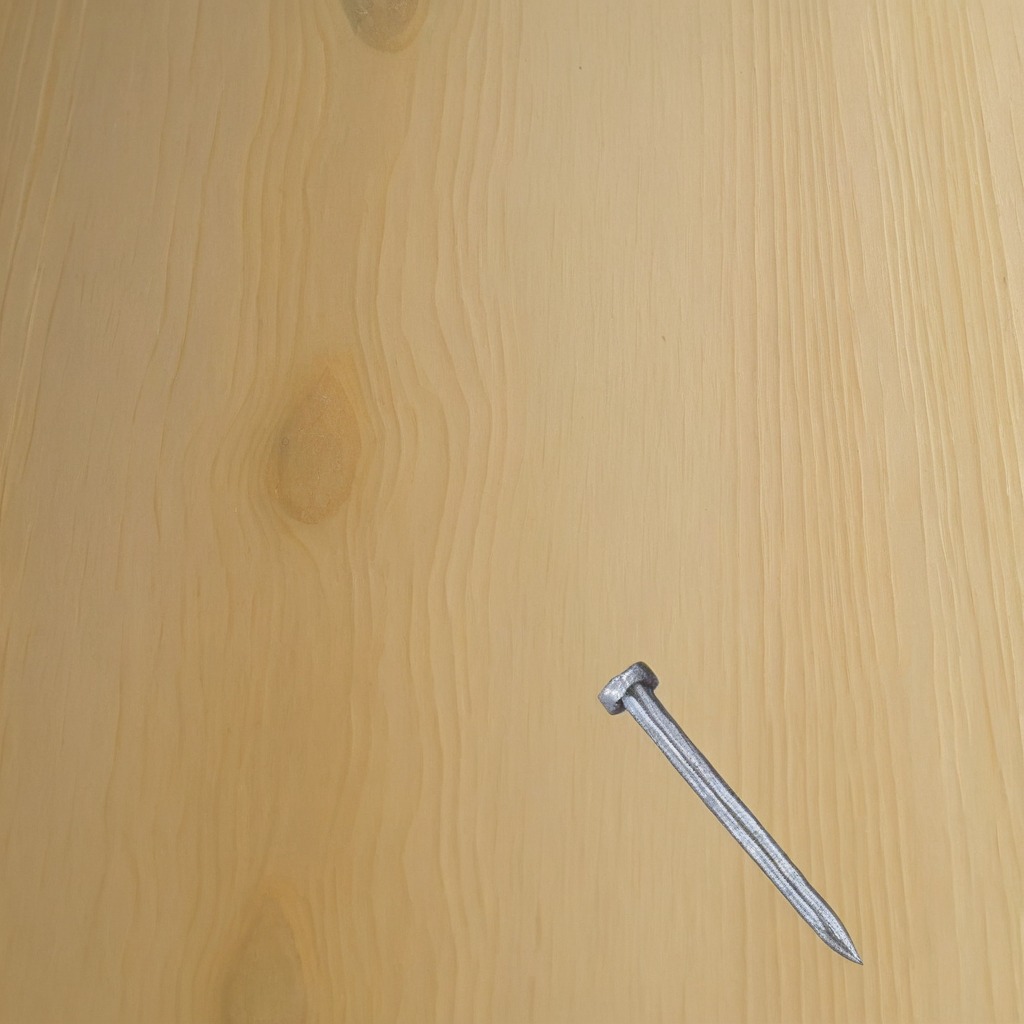
A nail is lying on the plywood surface in a paint workshop lit by afternoon window light.